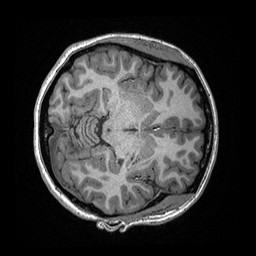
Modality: T1w
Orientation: axial
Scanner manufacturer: ge
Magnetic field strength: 3 T
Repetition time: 2.349 s
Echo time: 0.002968 s